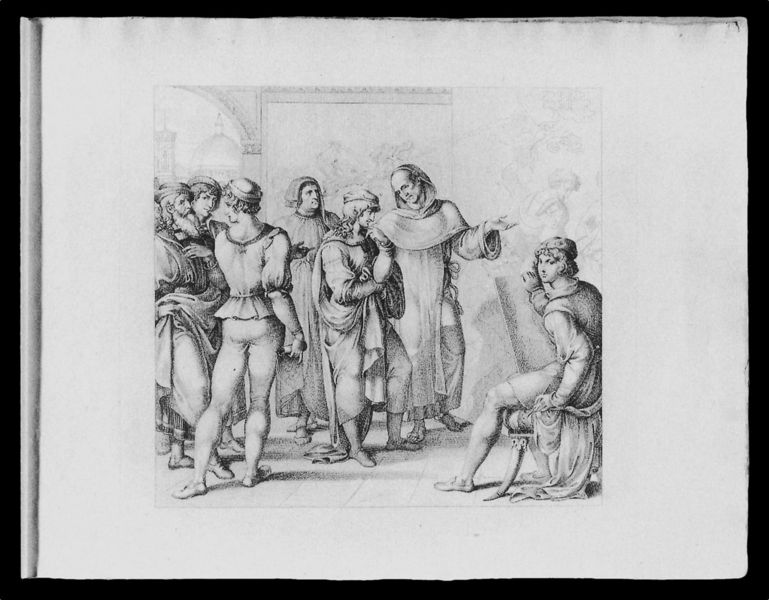
Titel: “Raphael in Florenz” (Tafel 8 aus “Leben Raphael Sanzio’s von Urbino in zwölf Bildern”)
Künstler: Franz Riepenhausen
Schlagwörter: mann, schatten, umhang, menschen, sitzen, geste, hut, hüte, männer, raum, stuhl, zeichnung, gesellschaft, rock, bart, mützen, stehen, locken, hintern, modell, bogen, schuhe, grafik, schemel, kuppel, maler, zeigen, denken, torbogen, dom, druck, stich, denker, leinwand, jesus, vergangenheit, jünglinge, leggins, :<, strange hosen, verweisend